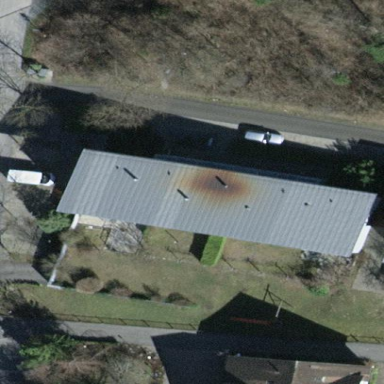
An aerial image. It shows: Flat-roofed residential building.